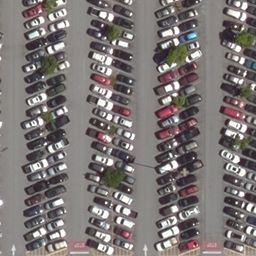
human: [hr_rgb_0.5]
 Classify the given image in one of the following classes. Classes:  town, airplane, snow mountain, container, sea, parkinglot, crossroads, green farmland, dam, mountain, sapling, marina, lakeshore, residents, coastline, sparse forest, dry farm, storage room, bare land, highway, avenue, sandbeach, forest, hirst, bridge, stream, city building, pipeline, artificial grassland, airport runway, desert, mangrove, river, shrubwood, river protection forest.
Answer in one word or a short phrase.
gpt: parkinglot